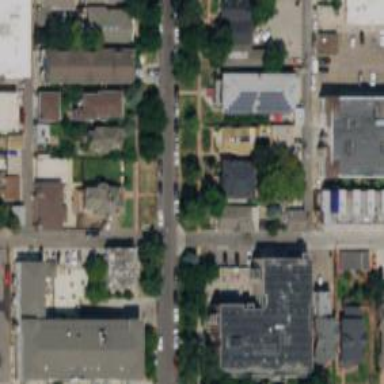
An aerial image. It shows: Alleyway designated as service road.